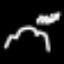
Label: frog